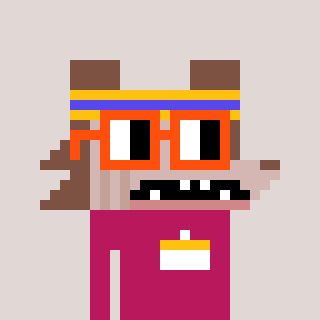
a pixel art character with square orange glasses, a werewolf-shaped head and a darkpink-colored body on a warm background